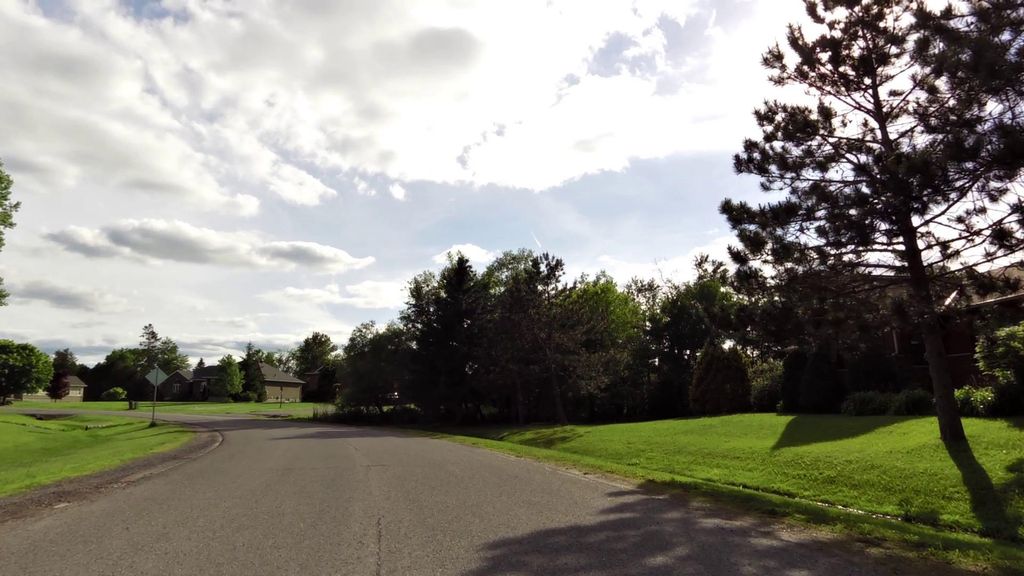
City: ottawa-gatineau